Aerial crown-view tile of a tropical tree (Barro Colorado Island, Panama), acquired 20240918:
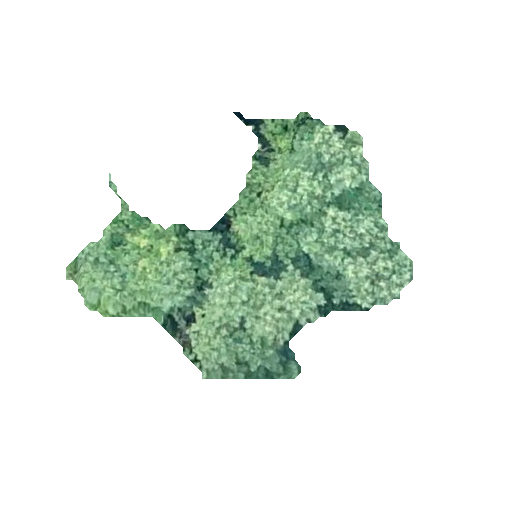
Species: Hieronyma alchorneoides
GBIF accepted scientific name: Hieronyma alchorneoides
Crown area: 76.234 m²